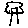
Label: tree